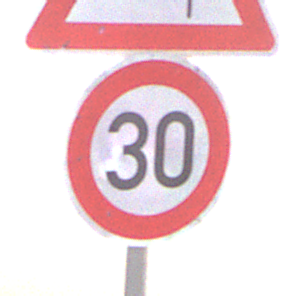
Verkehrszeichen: Geschwindigkeit30
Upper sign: SeitenwindVonRechts
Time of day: MorningAfternoon
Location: Outdoor (Nature)
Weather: PartlyCloudy
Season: NotSpecified
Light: Natural